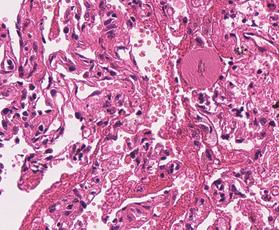
Tumor epithelial tissue: no
Tumor-associated stroma tissue: no
Normal tissue: yes